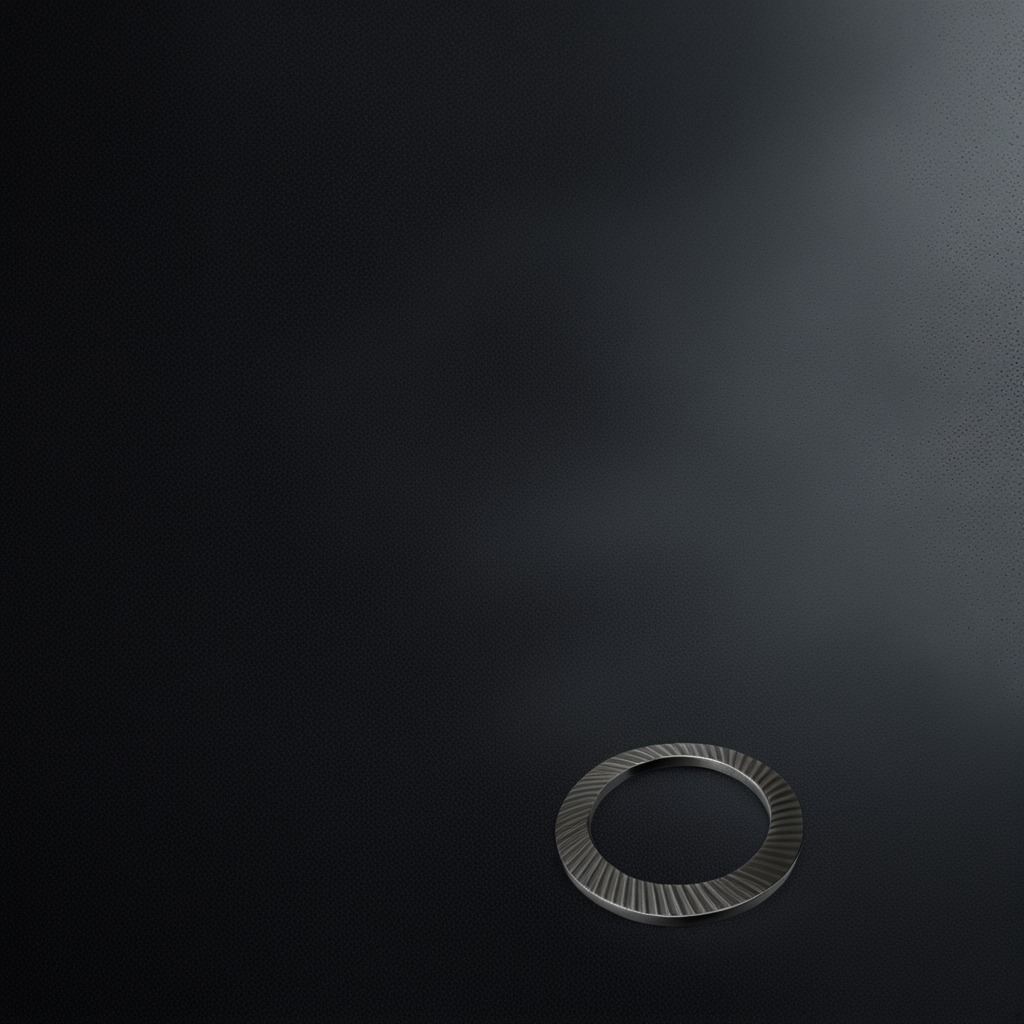
A flat metal washer lying on a clean granite tabletop covered with a black rubber mat inside a workshop at night dim ambient light soft shadows worn but beneath the mat